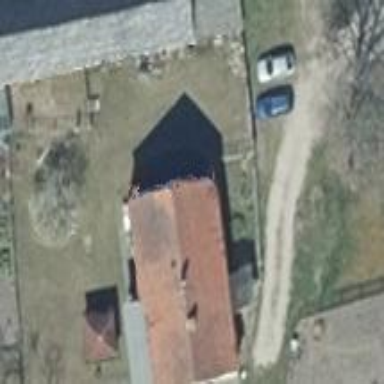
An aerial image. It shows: House with flat grey roof.